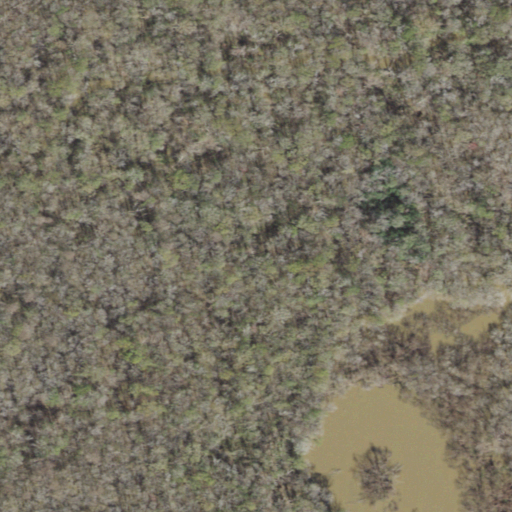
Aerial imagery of island in Florida named Page Clearing containing woody wetlands, open water, and herbaceous wetlands